Question: So I want to be able to put a search bar in my navigation bar. The problem is I don't have any space and was wondering if I could make the navigation bar hold more items.
I was trying to make something like this (but all in a navigation controller)

This is what I tried... but it made no change
'''
let searchBar = UITextField()
searchBar.placeholder = "Search"
self.navigationController?.view.addSubview(searchBar)
'''
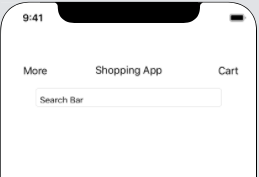
Answer: You can try following code
'''
var searchController = UISearchController()
self.searchController.hidesNavigationBarDuringPresentation = NO;
self.searchController.searchBar.searchBarStyle = UISearchBarStyleMinimal;
// Include the search bar within the navigation bar.
self.navigationItem.titleView = self.searchController.searchBar;
self.definesPresentationContext = YES;
'''